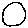
Label: circle